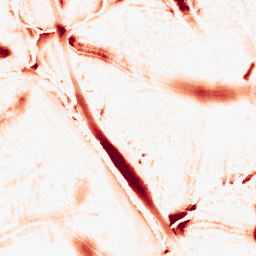
Category: morphological
Decomposition family: tophat
Decomposition parameters: size: 20
mode: white
Upsampling method: cubic_catmull_rom
Upsampling parameters: scale: 4
Upsampling scale: 4